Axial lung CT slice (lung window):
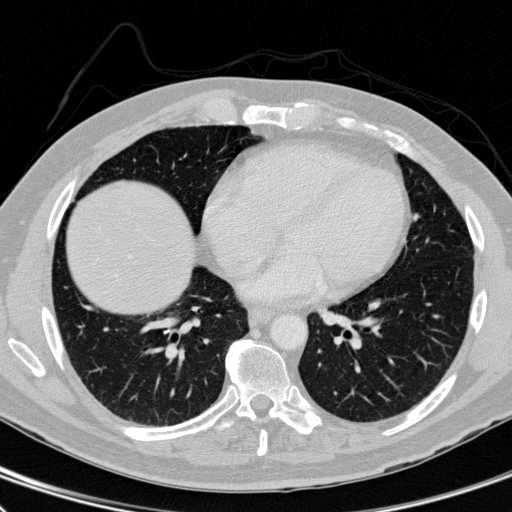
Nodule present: no